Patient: sex M, age 65
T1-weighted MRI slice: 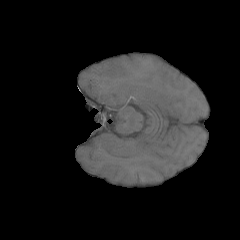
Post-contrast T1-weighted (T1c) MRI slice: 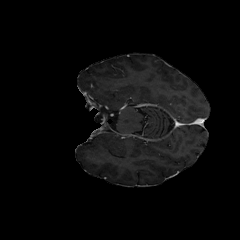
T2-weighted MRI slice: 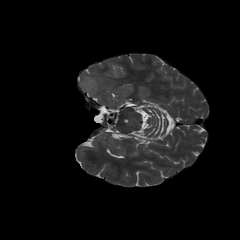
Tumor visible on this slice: no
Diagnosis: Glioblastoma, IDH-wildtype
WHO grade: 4